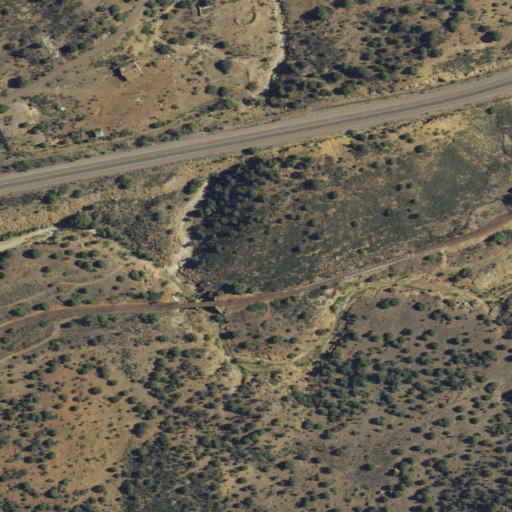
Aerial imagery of valley in New Mexico named Gold Gulch containing shrub, evergreen forest, low intensity development, open development, and medium intensity development